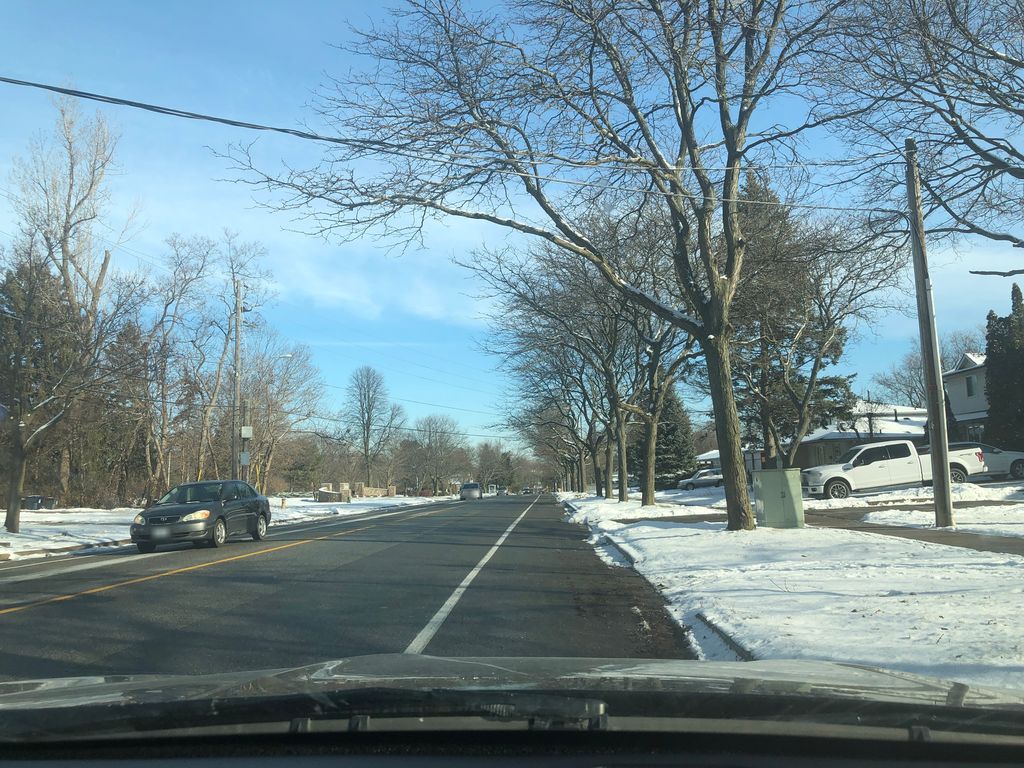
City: toronto